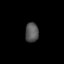
Tissue: lung
Cell type: Epithelial cells
Senescence score: 0.1822
Nuclear area (px): 256
Mean DAPI intensity: 86.402